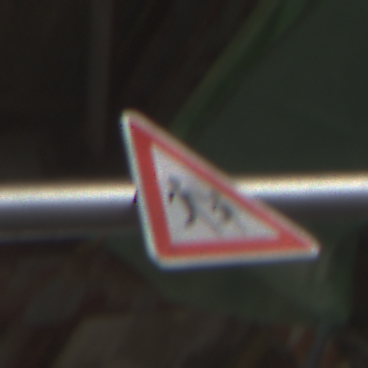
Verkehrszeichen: KinderLinks
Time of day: Midday
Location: Roofed (Special)
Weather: Overcast
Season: NotSpecified
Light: Natural